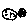
Label: moon